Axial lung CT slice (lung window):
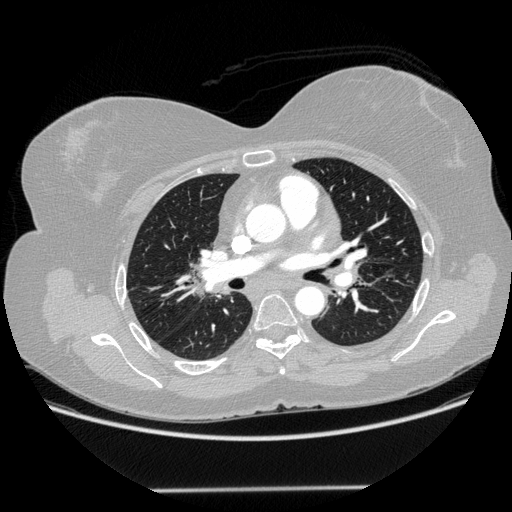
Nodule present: no